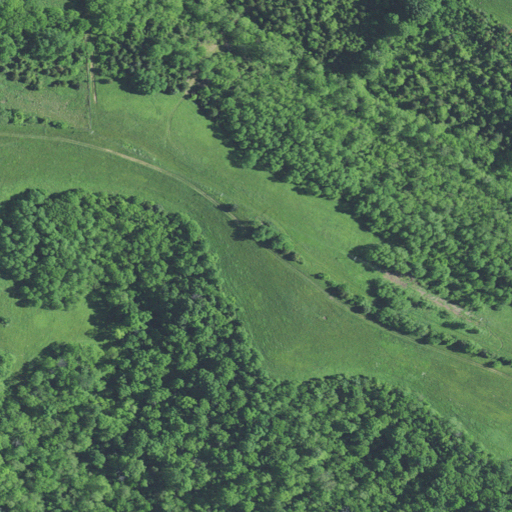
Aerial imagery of ridge(s) in Kentucky named Mount Hebron Ridge containing deciduous forest, mixed forest, pasture, and barren land